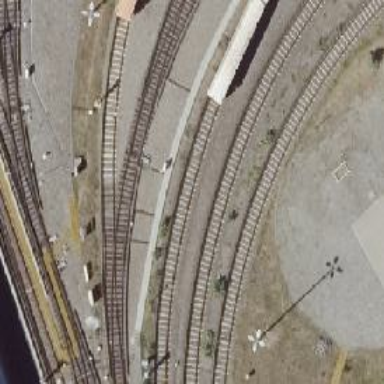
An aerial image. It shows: Railway switch with turnout to the right.